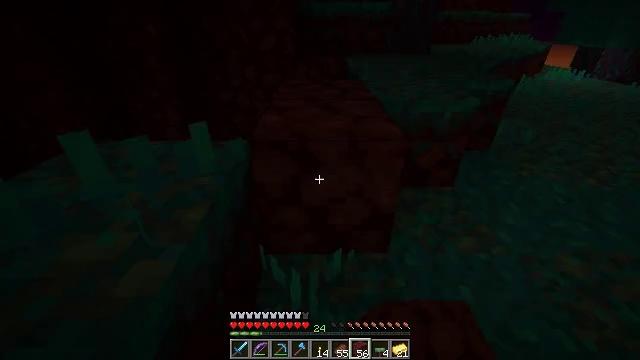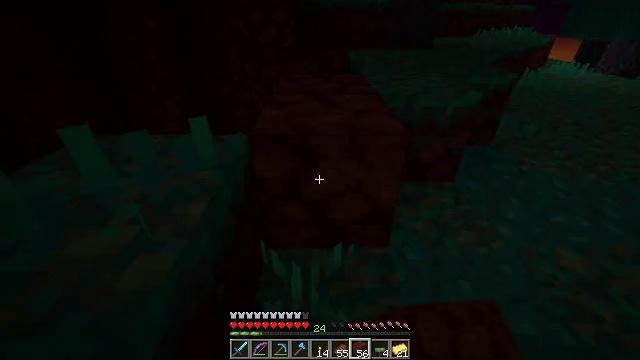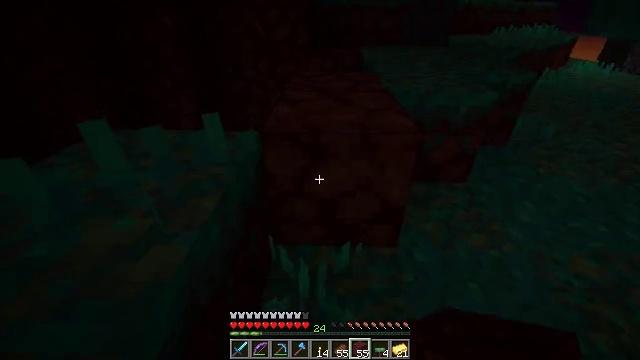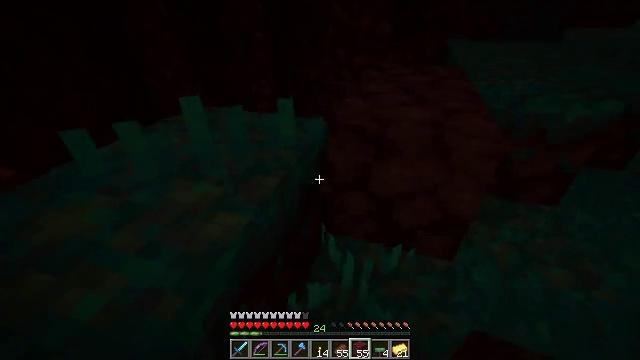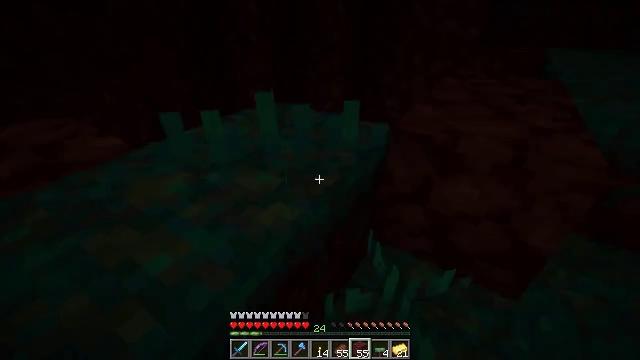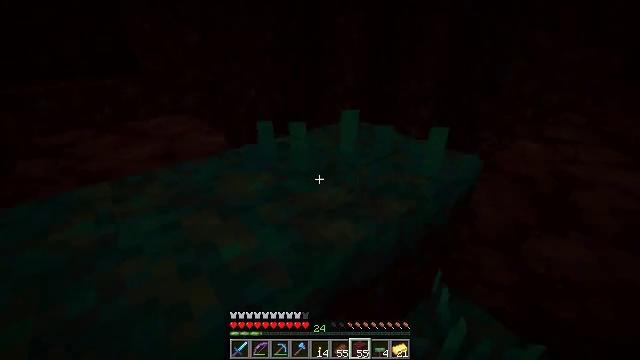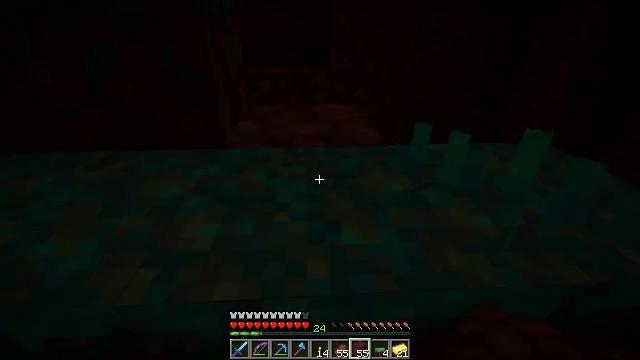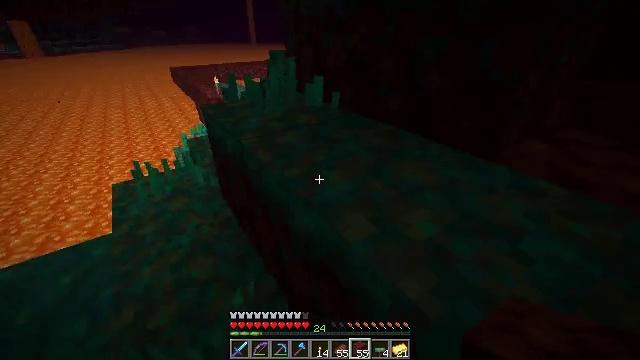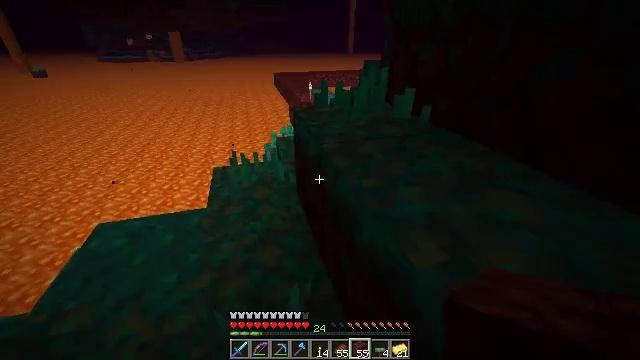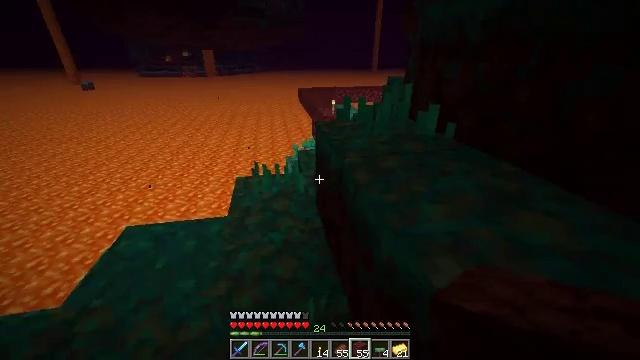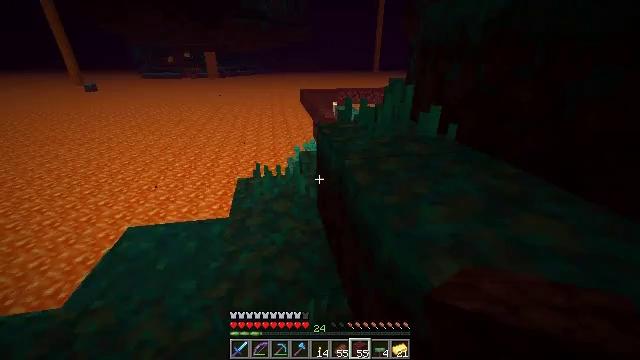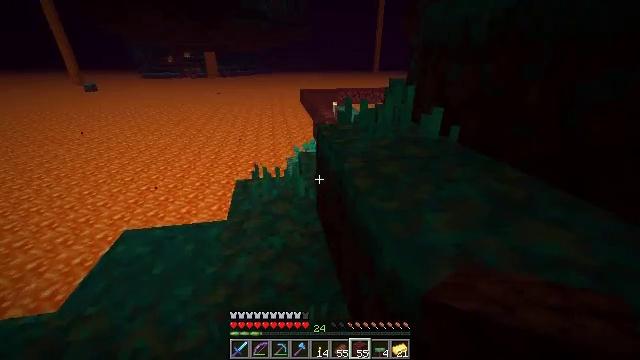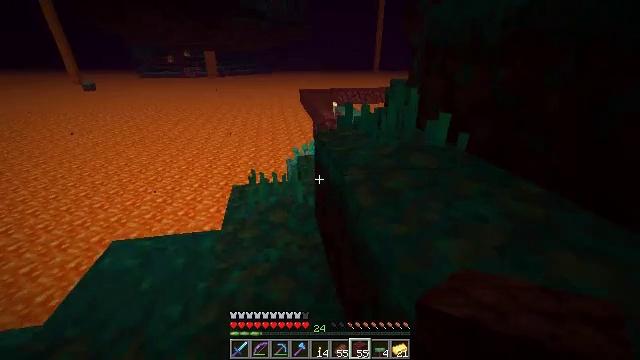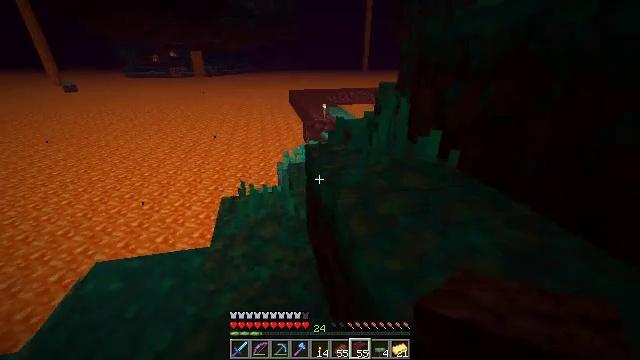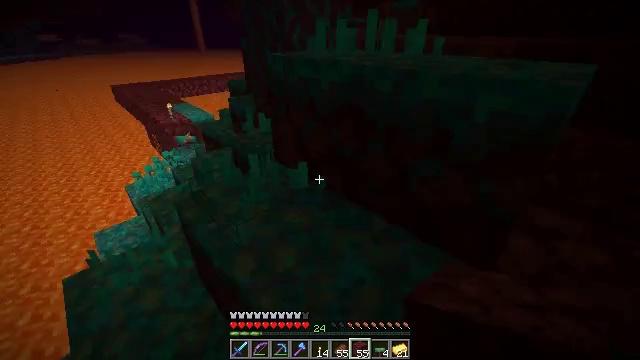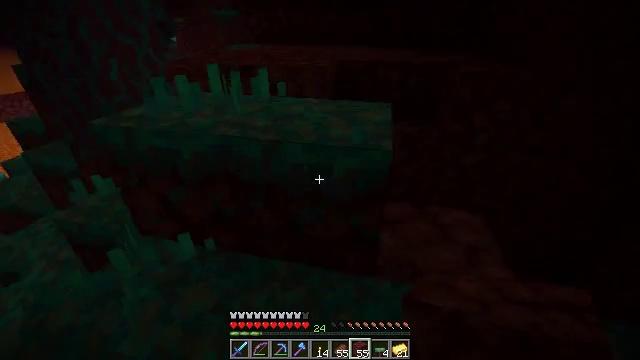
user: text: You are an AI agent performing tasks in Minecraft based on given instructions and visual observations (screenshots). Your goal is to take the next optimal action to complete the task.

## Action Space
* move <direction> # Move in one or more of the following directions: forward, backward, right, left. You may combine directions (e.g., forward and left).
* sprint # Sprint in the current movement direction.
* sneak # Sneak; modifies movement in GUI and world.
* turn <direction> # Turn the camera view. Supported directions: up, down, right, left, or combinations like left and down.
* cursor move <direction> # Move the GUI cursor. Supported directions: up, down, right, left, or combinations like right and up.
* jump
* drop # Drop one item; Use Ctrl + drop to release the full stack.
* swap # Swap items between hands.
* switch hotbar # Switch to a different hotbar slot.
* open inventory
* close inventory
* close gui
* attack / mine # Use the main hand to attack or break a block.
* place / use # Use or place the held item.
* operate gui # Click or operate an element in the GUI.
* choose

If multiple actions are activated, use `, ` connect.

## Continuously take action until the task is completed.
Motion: motion action
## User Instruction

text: Attack the ground to pick up warped fungus.
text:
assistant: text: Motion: turn down
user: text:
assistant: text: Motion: turn left
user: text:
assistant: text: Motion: turn left and down
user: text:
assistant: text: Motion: turn left
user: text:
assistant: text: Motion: turn left and up
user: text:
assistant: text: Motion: turn left
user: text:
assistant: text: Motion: turn left
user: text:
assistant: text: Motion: turn left and up
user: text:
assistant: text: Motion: turn left and up
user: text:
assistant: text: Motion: no_op
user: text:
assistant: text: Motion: move forward
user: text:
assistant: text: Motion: move forward
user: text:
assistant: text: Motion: move forward, turn right, jump
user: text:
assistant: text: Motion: move forward, turn right and down, jump
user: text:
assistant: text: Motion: move forward, turn right, jump
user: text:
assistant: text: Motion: move forward, turn right
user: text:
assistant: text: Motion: move forward, turn right and up
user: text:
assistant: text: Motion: move forward, turn right and up
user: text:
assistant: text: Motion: move forward, turn right and up
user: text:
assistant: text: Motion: move forward
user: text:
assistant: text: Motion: move forward
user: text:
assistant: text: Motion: move forward
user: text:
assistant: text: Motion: move forward, turn left and down
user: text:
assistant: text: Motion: move forward, turn left and down
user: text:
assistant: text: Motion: move forward, turn left and down
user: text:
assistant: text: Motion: move forward
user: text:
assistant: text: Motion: move forward, turn left
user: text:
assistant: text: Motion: turn left and down
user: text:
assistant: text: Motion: move right, turn left and down
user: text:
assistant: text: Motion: move right, turn left and down